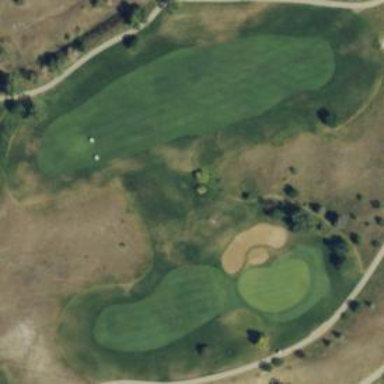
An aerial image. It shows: Area with grass used as rough in golf course.